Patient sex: M
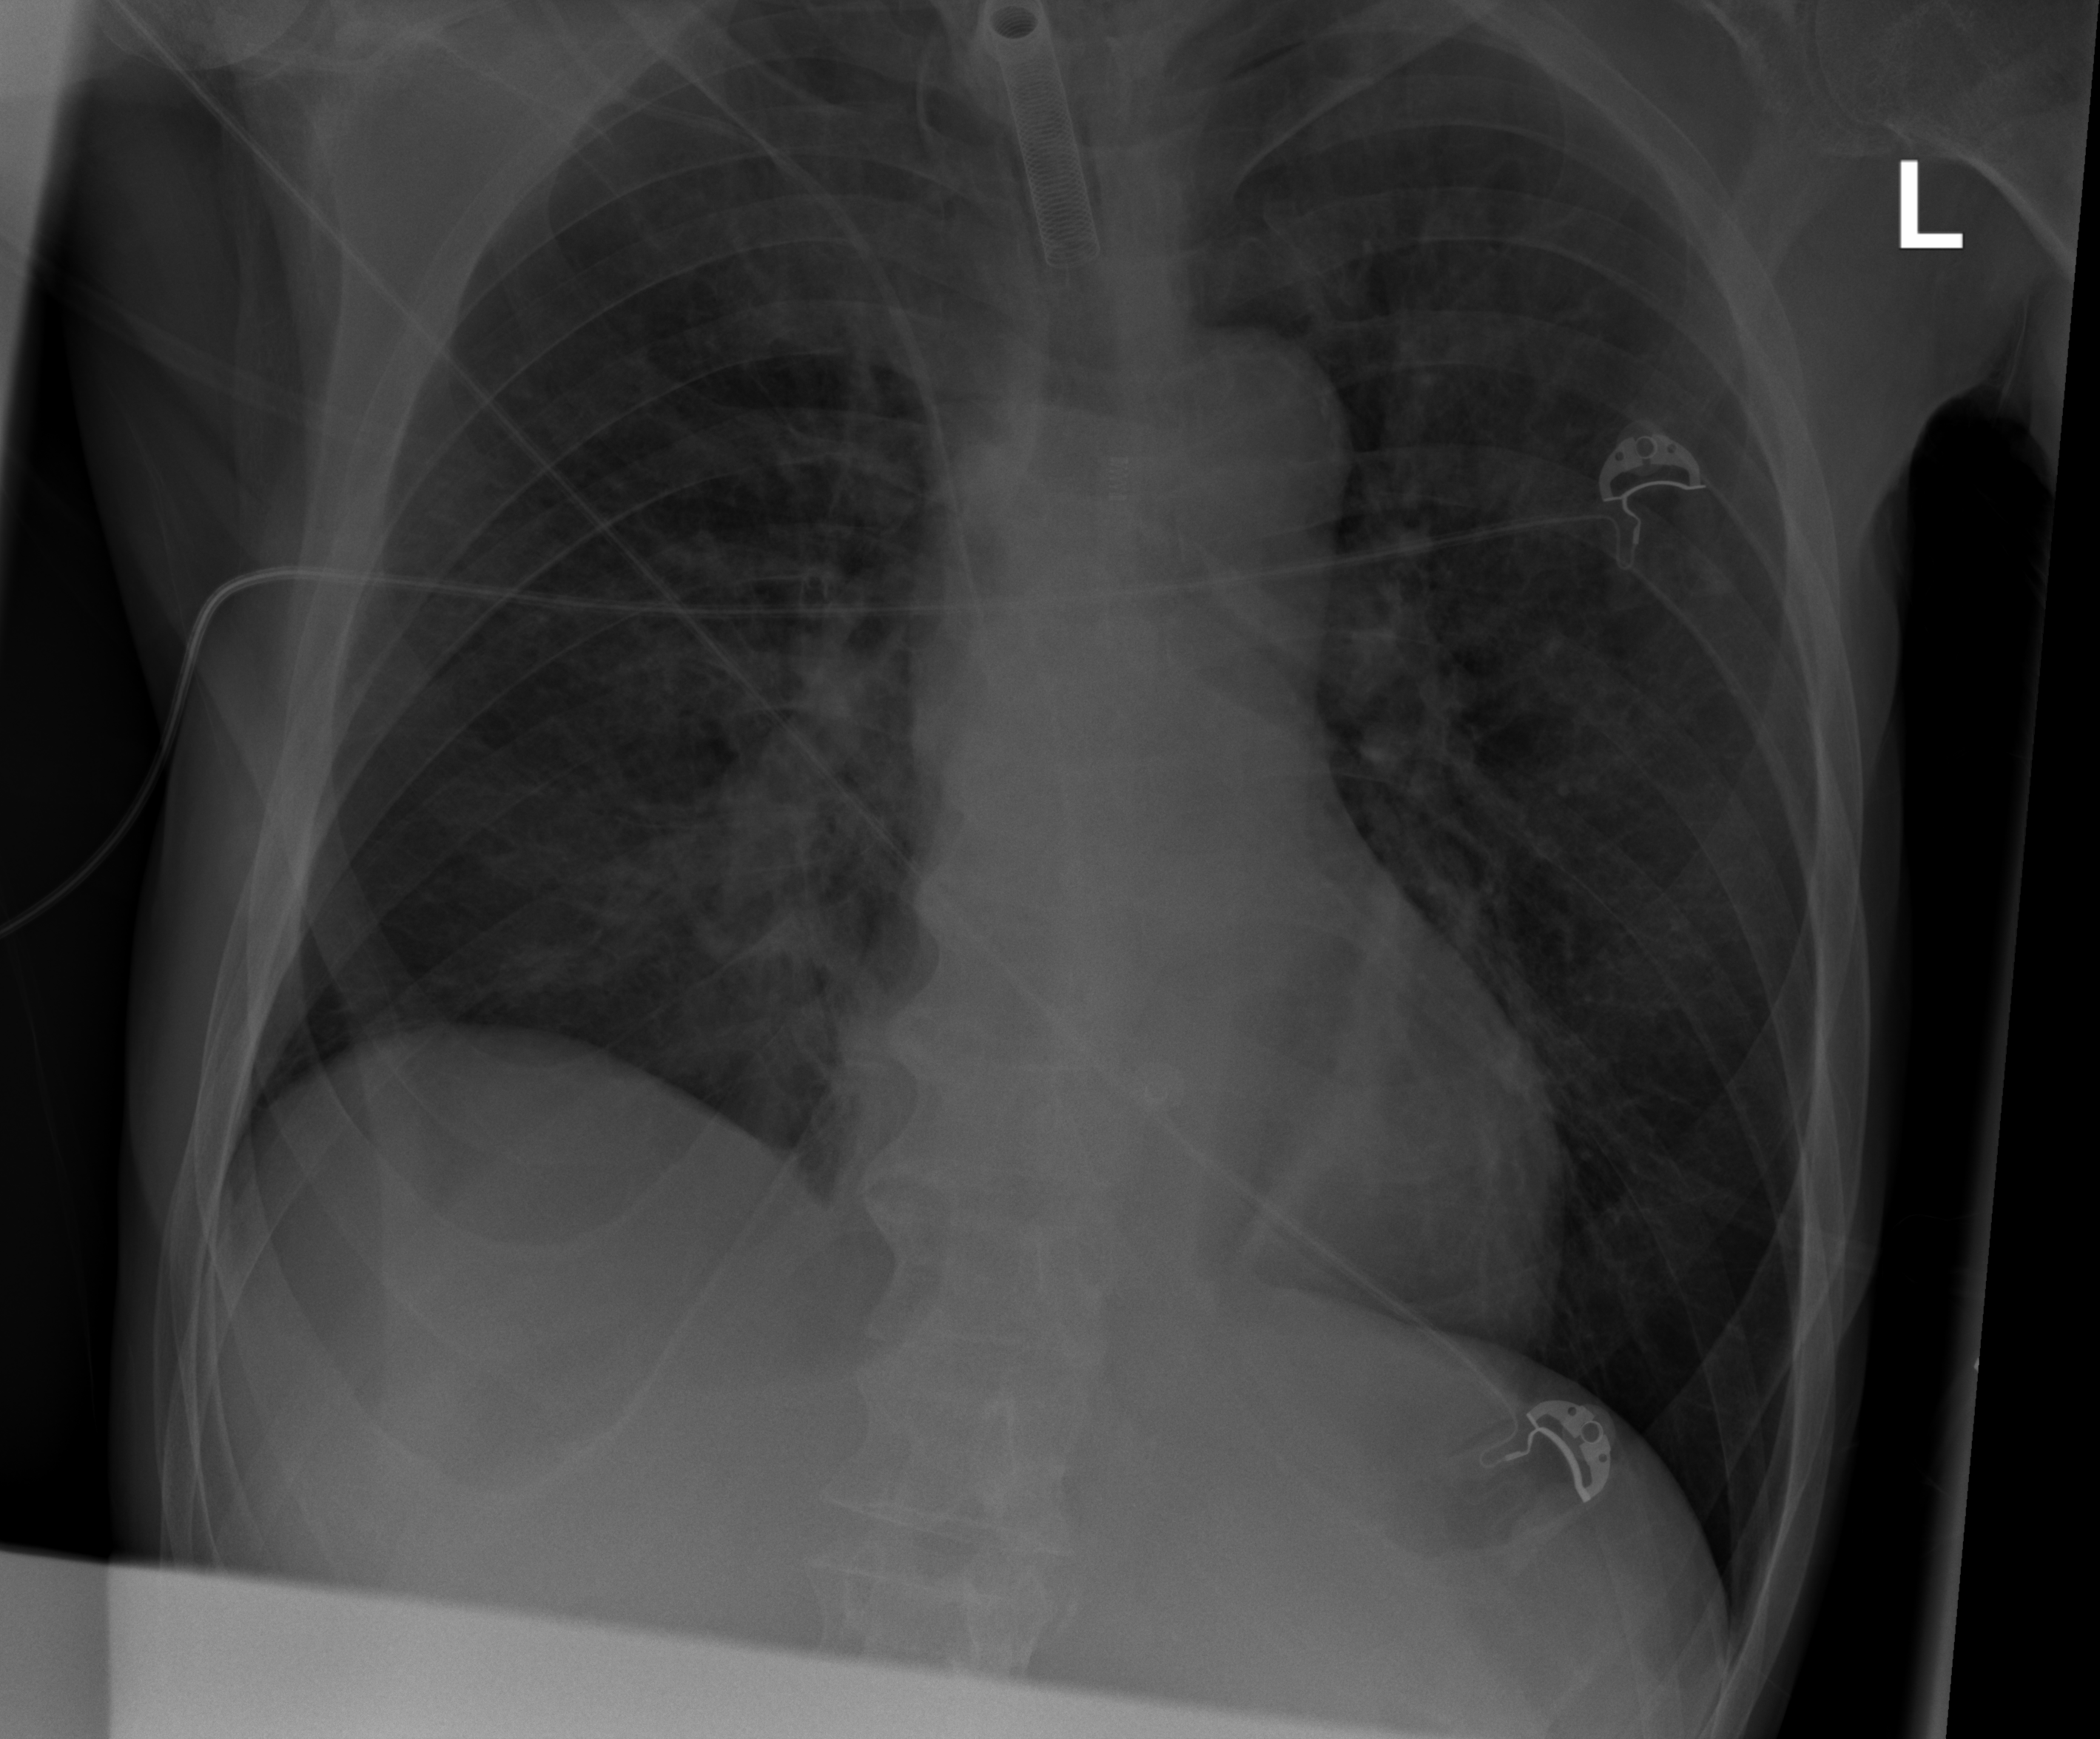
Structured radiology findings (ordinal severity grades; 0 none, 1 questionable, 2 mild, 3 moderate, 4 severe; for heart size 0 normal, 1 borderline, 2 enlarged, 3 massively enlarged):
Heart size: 0
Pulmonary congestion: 0
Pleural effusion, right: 0
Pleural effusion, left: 0
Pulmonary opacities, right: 2
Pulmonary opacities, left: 2
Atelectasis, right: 2
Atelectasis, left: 0